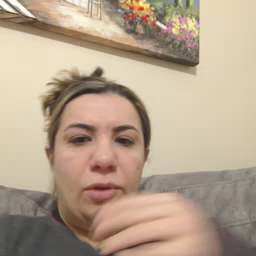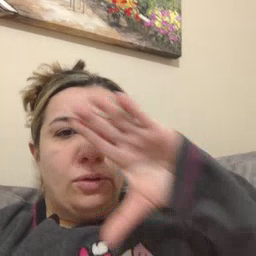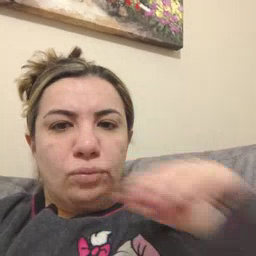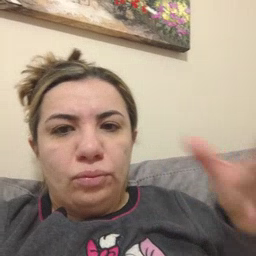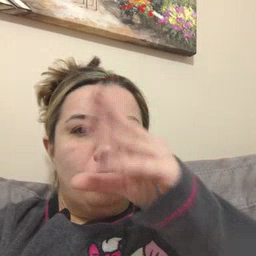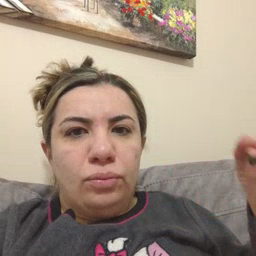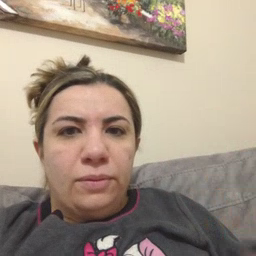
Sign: story